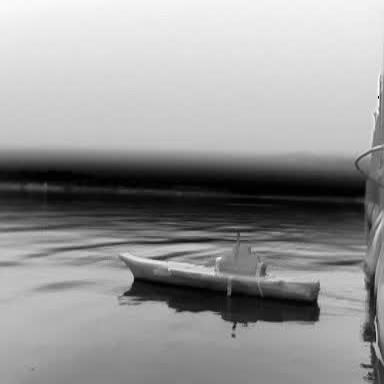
There is a warship in the infrared image.